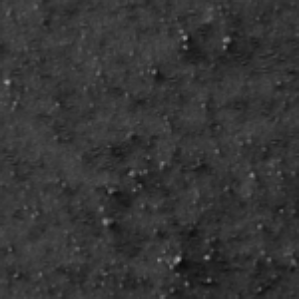
Label: frost